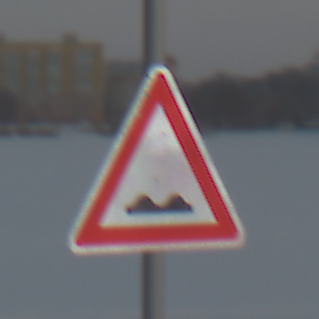
Verkehrszeichen: UnebeneFahrbahn
Umgebung: Outdoor, Nature
Tageszeit: SunriseSunset
Wetter: PartlyCloudy
Licht: Natural
Jahreszeit: NotSpecified
Kontrast: LowContrast